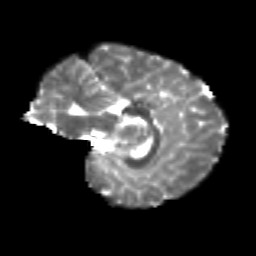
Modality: T2w
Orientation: sagittal
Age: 12
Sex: female
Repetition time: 9.4 s
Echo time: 0.089 s